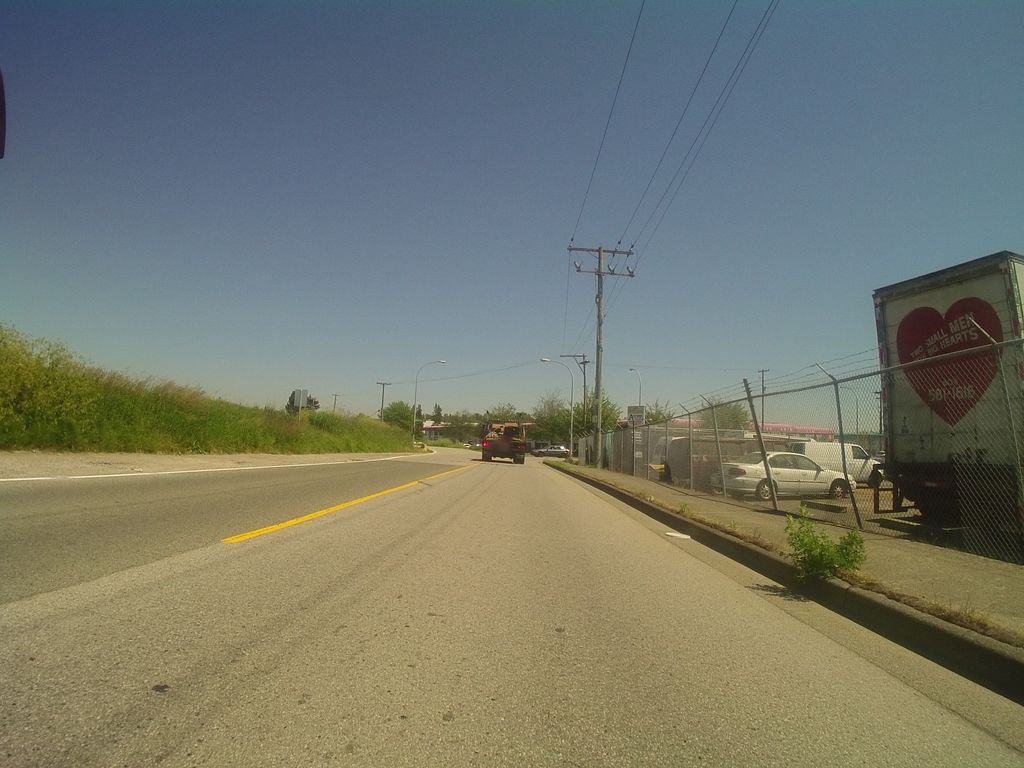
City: vancouver